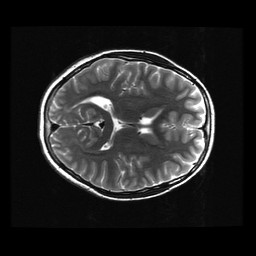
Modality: T2w
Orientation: axial
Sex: female
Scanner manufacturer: ge
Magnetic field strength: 3 T
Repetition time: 5 s
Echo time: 0.1019 s